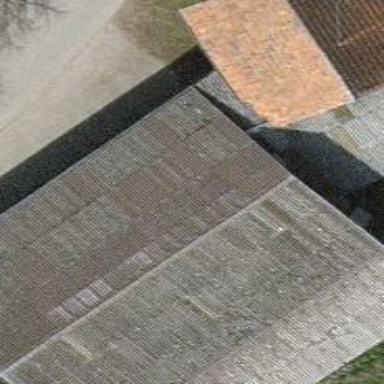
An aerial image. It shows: Barn.